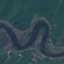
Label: River